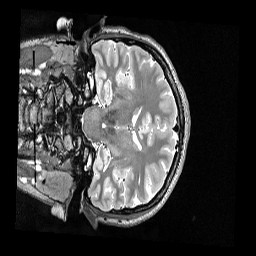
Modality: T2w
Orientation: coronal
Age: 25
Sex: female
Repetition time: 3.2 s
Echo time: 0.563 s